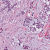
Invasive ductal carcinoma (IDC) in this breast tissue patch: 1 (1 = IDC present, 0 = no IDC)